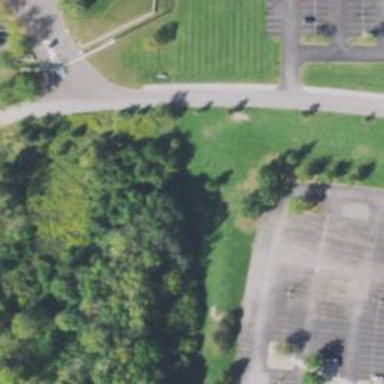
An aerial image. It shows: Disc golf basket.